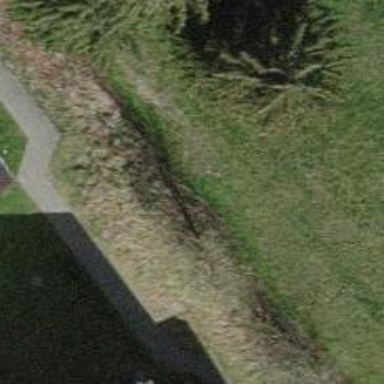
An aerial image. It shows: Ditch in the surroundings.